Question: I'm wondering how I can style Bootstraps nav bar to look something like this:

I'm using the standard Bootstrap navbar-inner class with little CSS styling. I want the colored rectangles inside the navbar without affecting navigation.
Would it be best to use CSS or images to accomplish the effect?
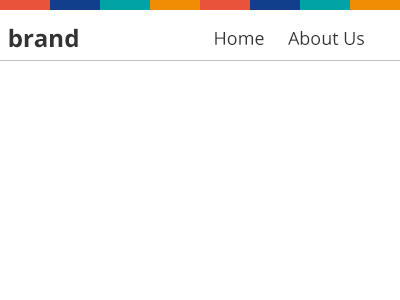
Answer: I would use a 'repeat-x' background-image for the whole box which contains the pattern you've mentioned.
Something like this:
'''
.navbar-inner {
background-image: url(image.png);
background-repeat: repeat-x;
background-position: top left;
padding-top: 10px; /*Height of the image*/
}
'''
You can use an image like this: